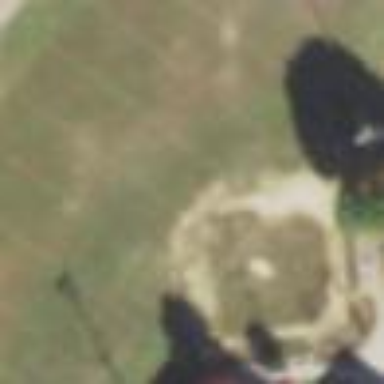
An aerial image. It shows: Baseball pitch for leisure land.